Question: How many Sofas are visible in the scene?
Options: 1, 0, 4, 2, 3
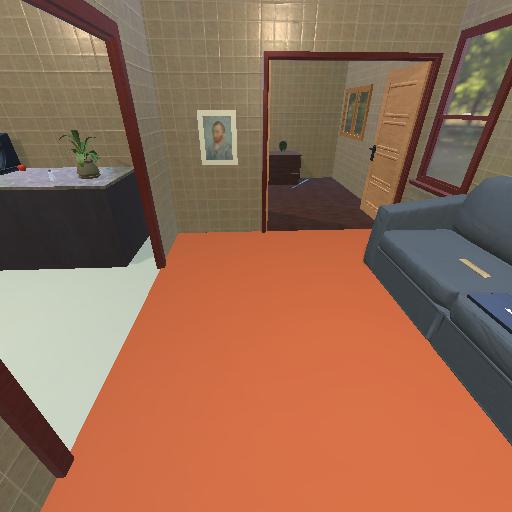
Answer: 1